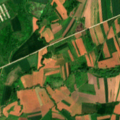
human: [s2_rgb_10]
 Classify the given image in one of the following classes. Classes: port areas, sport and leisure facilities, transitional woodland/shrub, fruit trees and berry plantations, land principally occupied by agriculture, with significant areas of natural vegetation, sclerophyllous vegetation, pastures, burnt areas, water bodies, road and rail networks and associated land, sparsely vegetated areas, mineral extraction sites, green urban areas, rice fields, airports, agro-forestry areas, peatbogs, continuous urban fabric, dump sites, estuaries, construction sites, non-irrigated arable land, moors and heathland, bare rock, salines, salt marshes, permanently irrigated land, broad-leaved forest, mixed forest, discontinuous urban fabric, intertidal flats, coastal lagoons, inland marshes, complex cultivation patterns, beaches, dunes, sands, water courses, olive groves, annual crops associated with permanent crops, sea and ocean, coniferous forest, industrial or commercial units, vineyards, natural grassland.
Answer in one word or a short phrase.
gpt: industrial or commercial units, non-irrigated arable land, transitional woodland/shrub